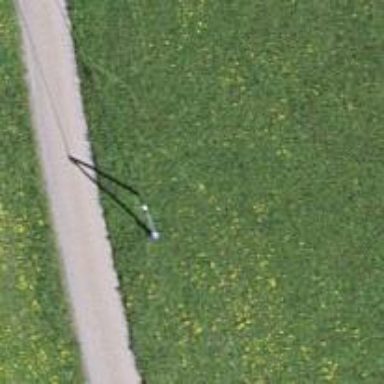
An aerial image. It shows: Guyed power pole.